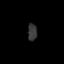
Tissue: lung
Cell type: Others
Senescence score: 0.206
Nuclear area (px): 154
Mean DAPI intensity: 54.149